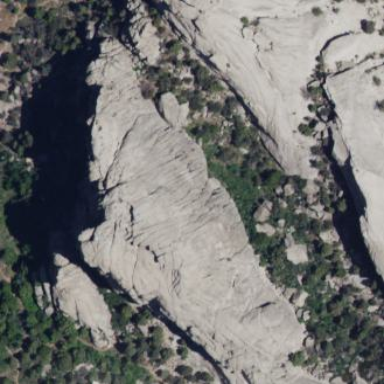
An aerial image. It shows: Landscape of bare rock.